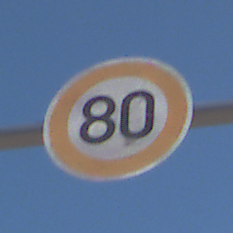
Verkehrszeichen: Geschwindigkeit80
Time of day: MorningAfternoon
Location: Outdoor (Urban)
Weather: Clear
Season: NotSpecified
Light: Natural